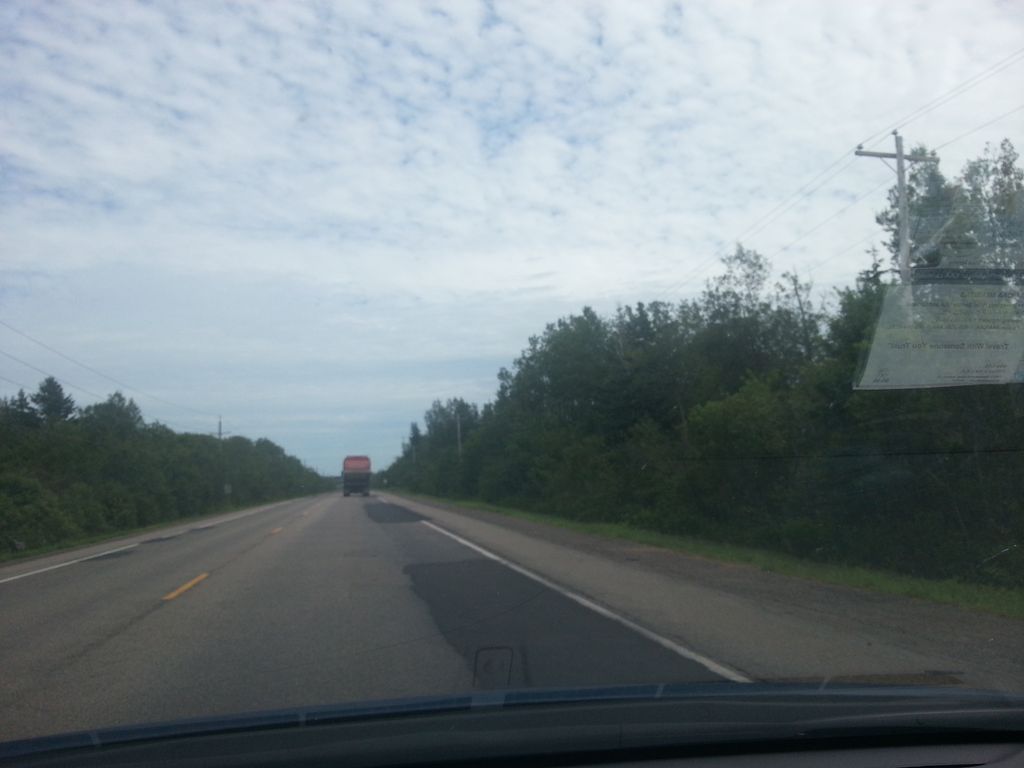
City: charlottetown